Question: I am using Vaadin and Spring and I want to display email address when I click on add email button along with edit and delete buttons next to email address. You can see how it looks for Phone. How can I do it using List ?

This is code for Email Layout
'''
private void createEmailLayout()
{
emailLayout = new VerticalLayout();
emailLayout.setMargin(false);
emailLineLayout = new GridLayout(3, 1);
emailLineLayout.setSpacing(true);
Button emailButton = getButton("Add Email");
emailButton.addClickListener(new Button.ClickListener()
{
private static final long serialVersionUID = -817258593606002344L;
@Override
public void buttonClick(ClickEvent event)
{
PersonWindow personDialog = new PersonWindow("Add Email", new DialogWindowListener<Person>()
{
@Override
public void dialogConfirmed(Person email)
{
person.setEmail(email.getEmail());
refreshEmailList();
}
@Override
public void dialogClosed(boolean confirmed)
{
}
});
CcptUI.getCurrent().addWindow(personDialog);
}
});
emailLayout.addComponents(emailLineLayout, emailButton);
}
'''
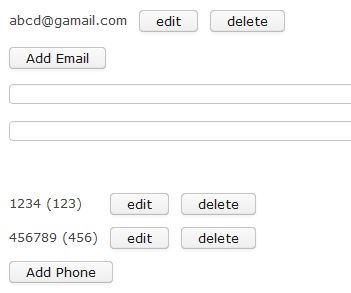
Answer: If you want to add a new "emailLineLayout" everytime you click the add button and confirm the action, you need to call within your method.
'''
@Override
public void dialogConfirmed(Person email)
{
GridLayout emailLineLayout = new GridLayout(3, 1);
// adding components to the GridLayout
...
person.setEmail(email.getEmail());
emailLayout.addComponent(emailLineLayout);
}
'''
You should also not add an "emailLineLayout" when initializing the "emailLayout".
'''
emailLayout.addComponent(emailButton);
'''
PS: You have created the "emailLineLayout" only once. You need a new instance of the GridLayout each time you want to add a new email.